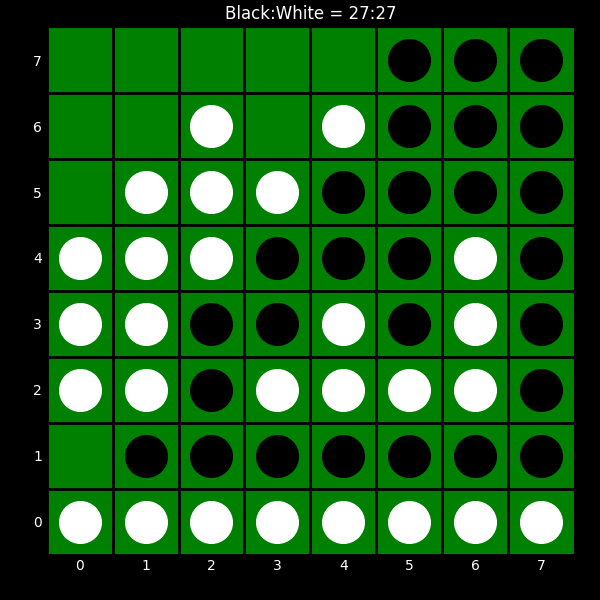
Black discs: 27
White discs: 27